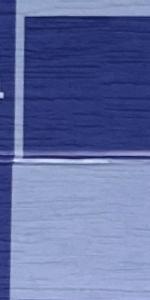
Label: Empty